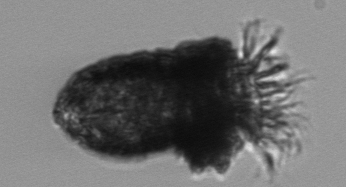
Label: Stenosemella_pacifica